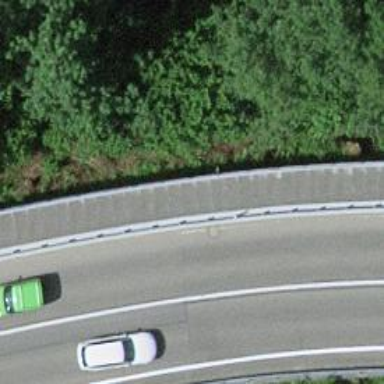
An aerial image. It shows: Guard rail.